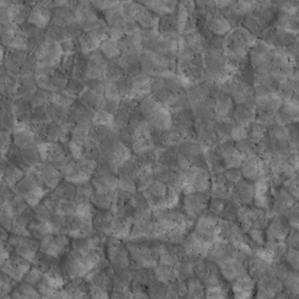
Label: non_frost